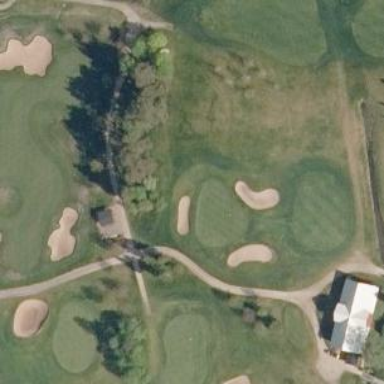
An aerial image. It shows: Golf rough area.